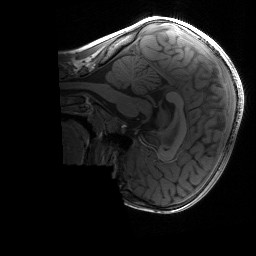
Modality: T1w
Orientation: sagittal
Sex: male
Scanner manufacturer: siemens
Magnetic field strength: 3 T
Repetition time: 1.9 s
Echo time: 0.00243 s